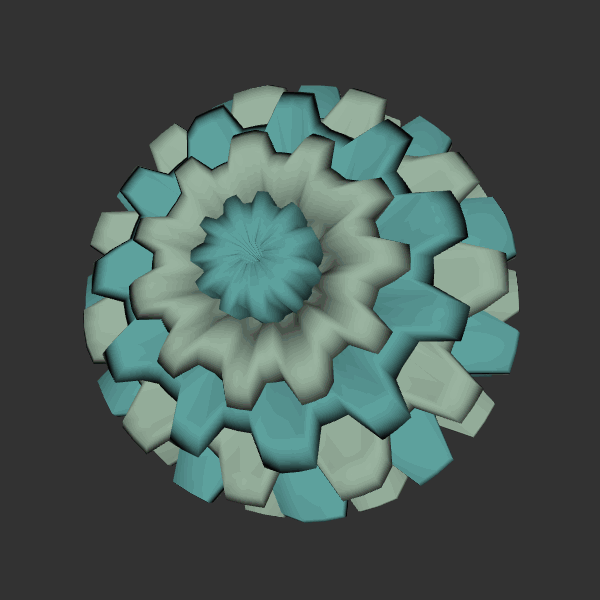
Background: dark